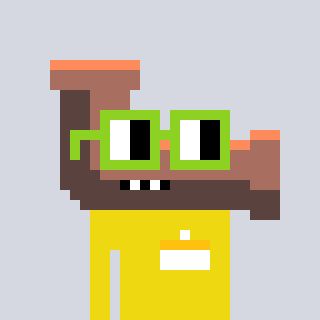
a pixel art character with square light green glasses, a pipe-shaped head and a yellow-colored body on a cool background